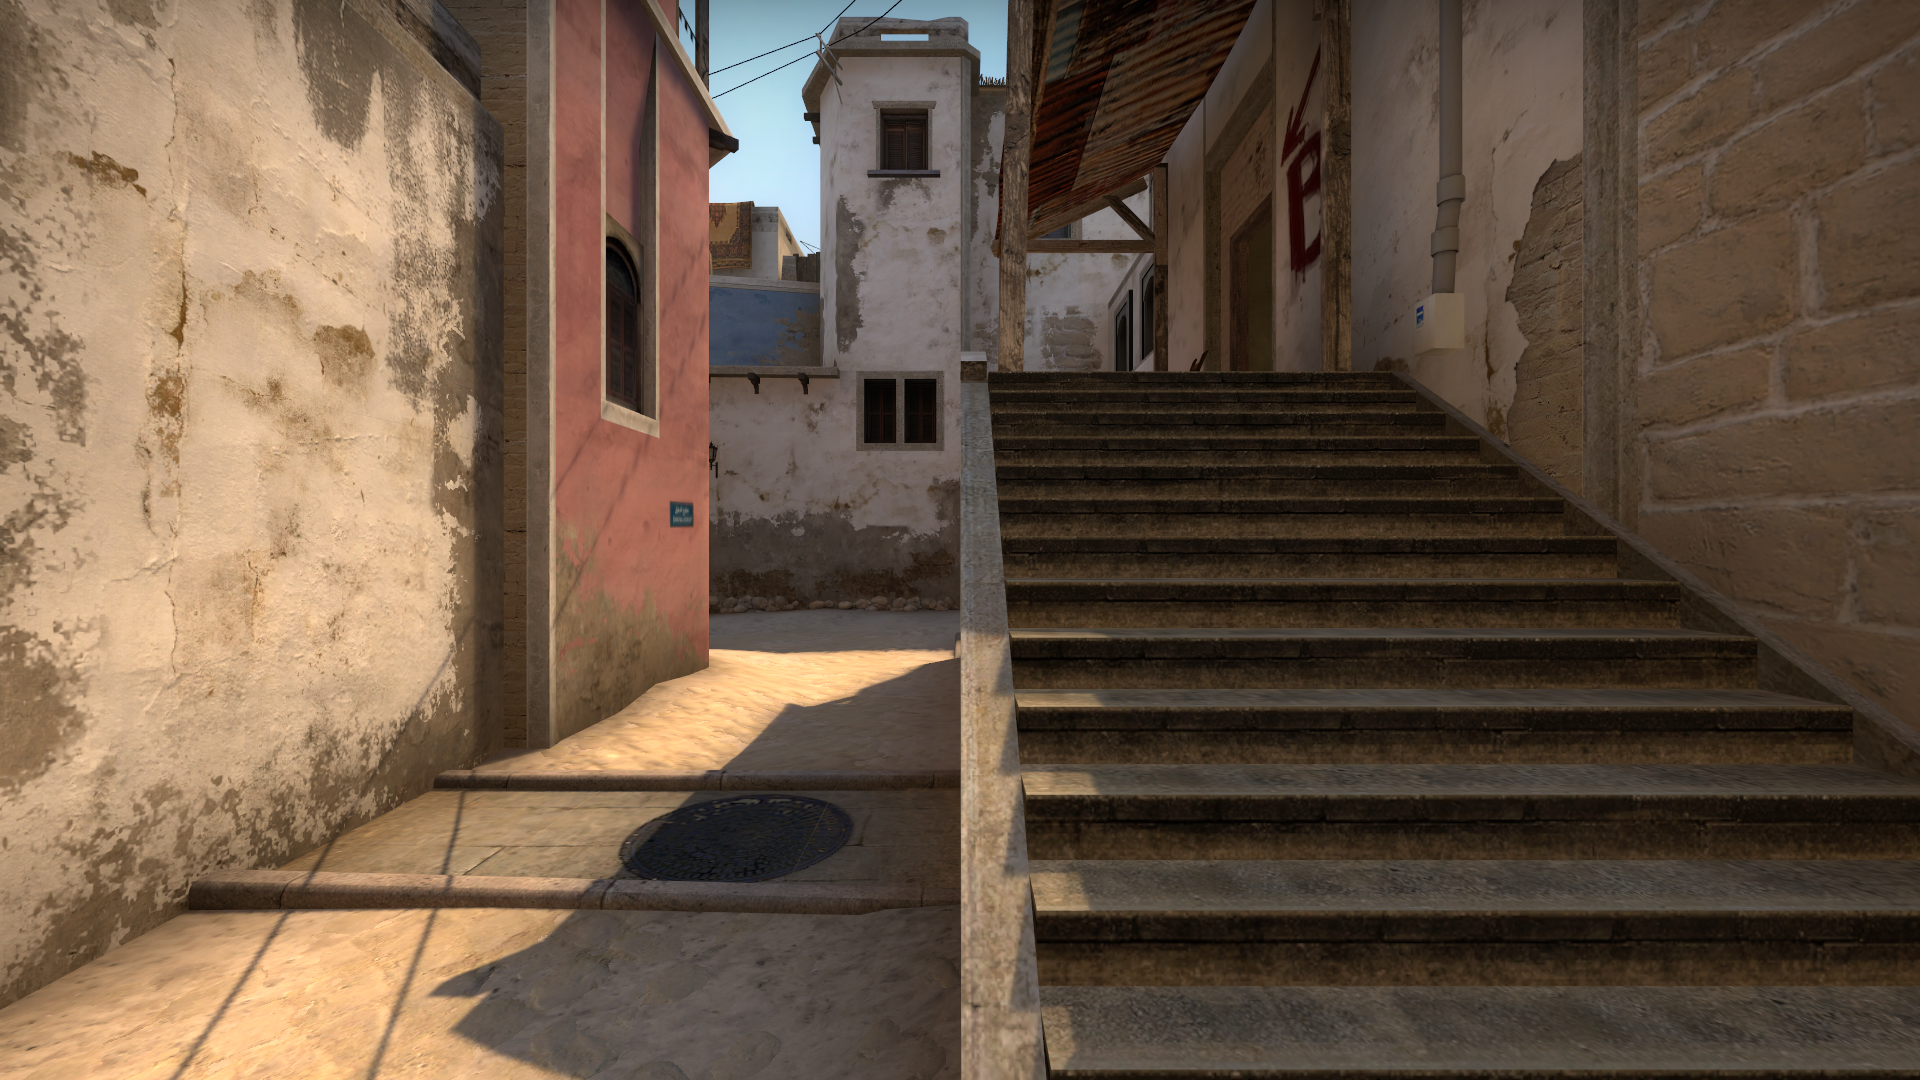
Map: de_mirage